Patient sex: F
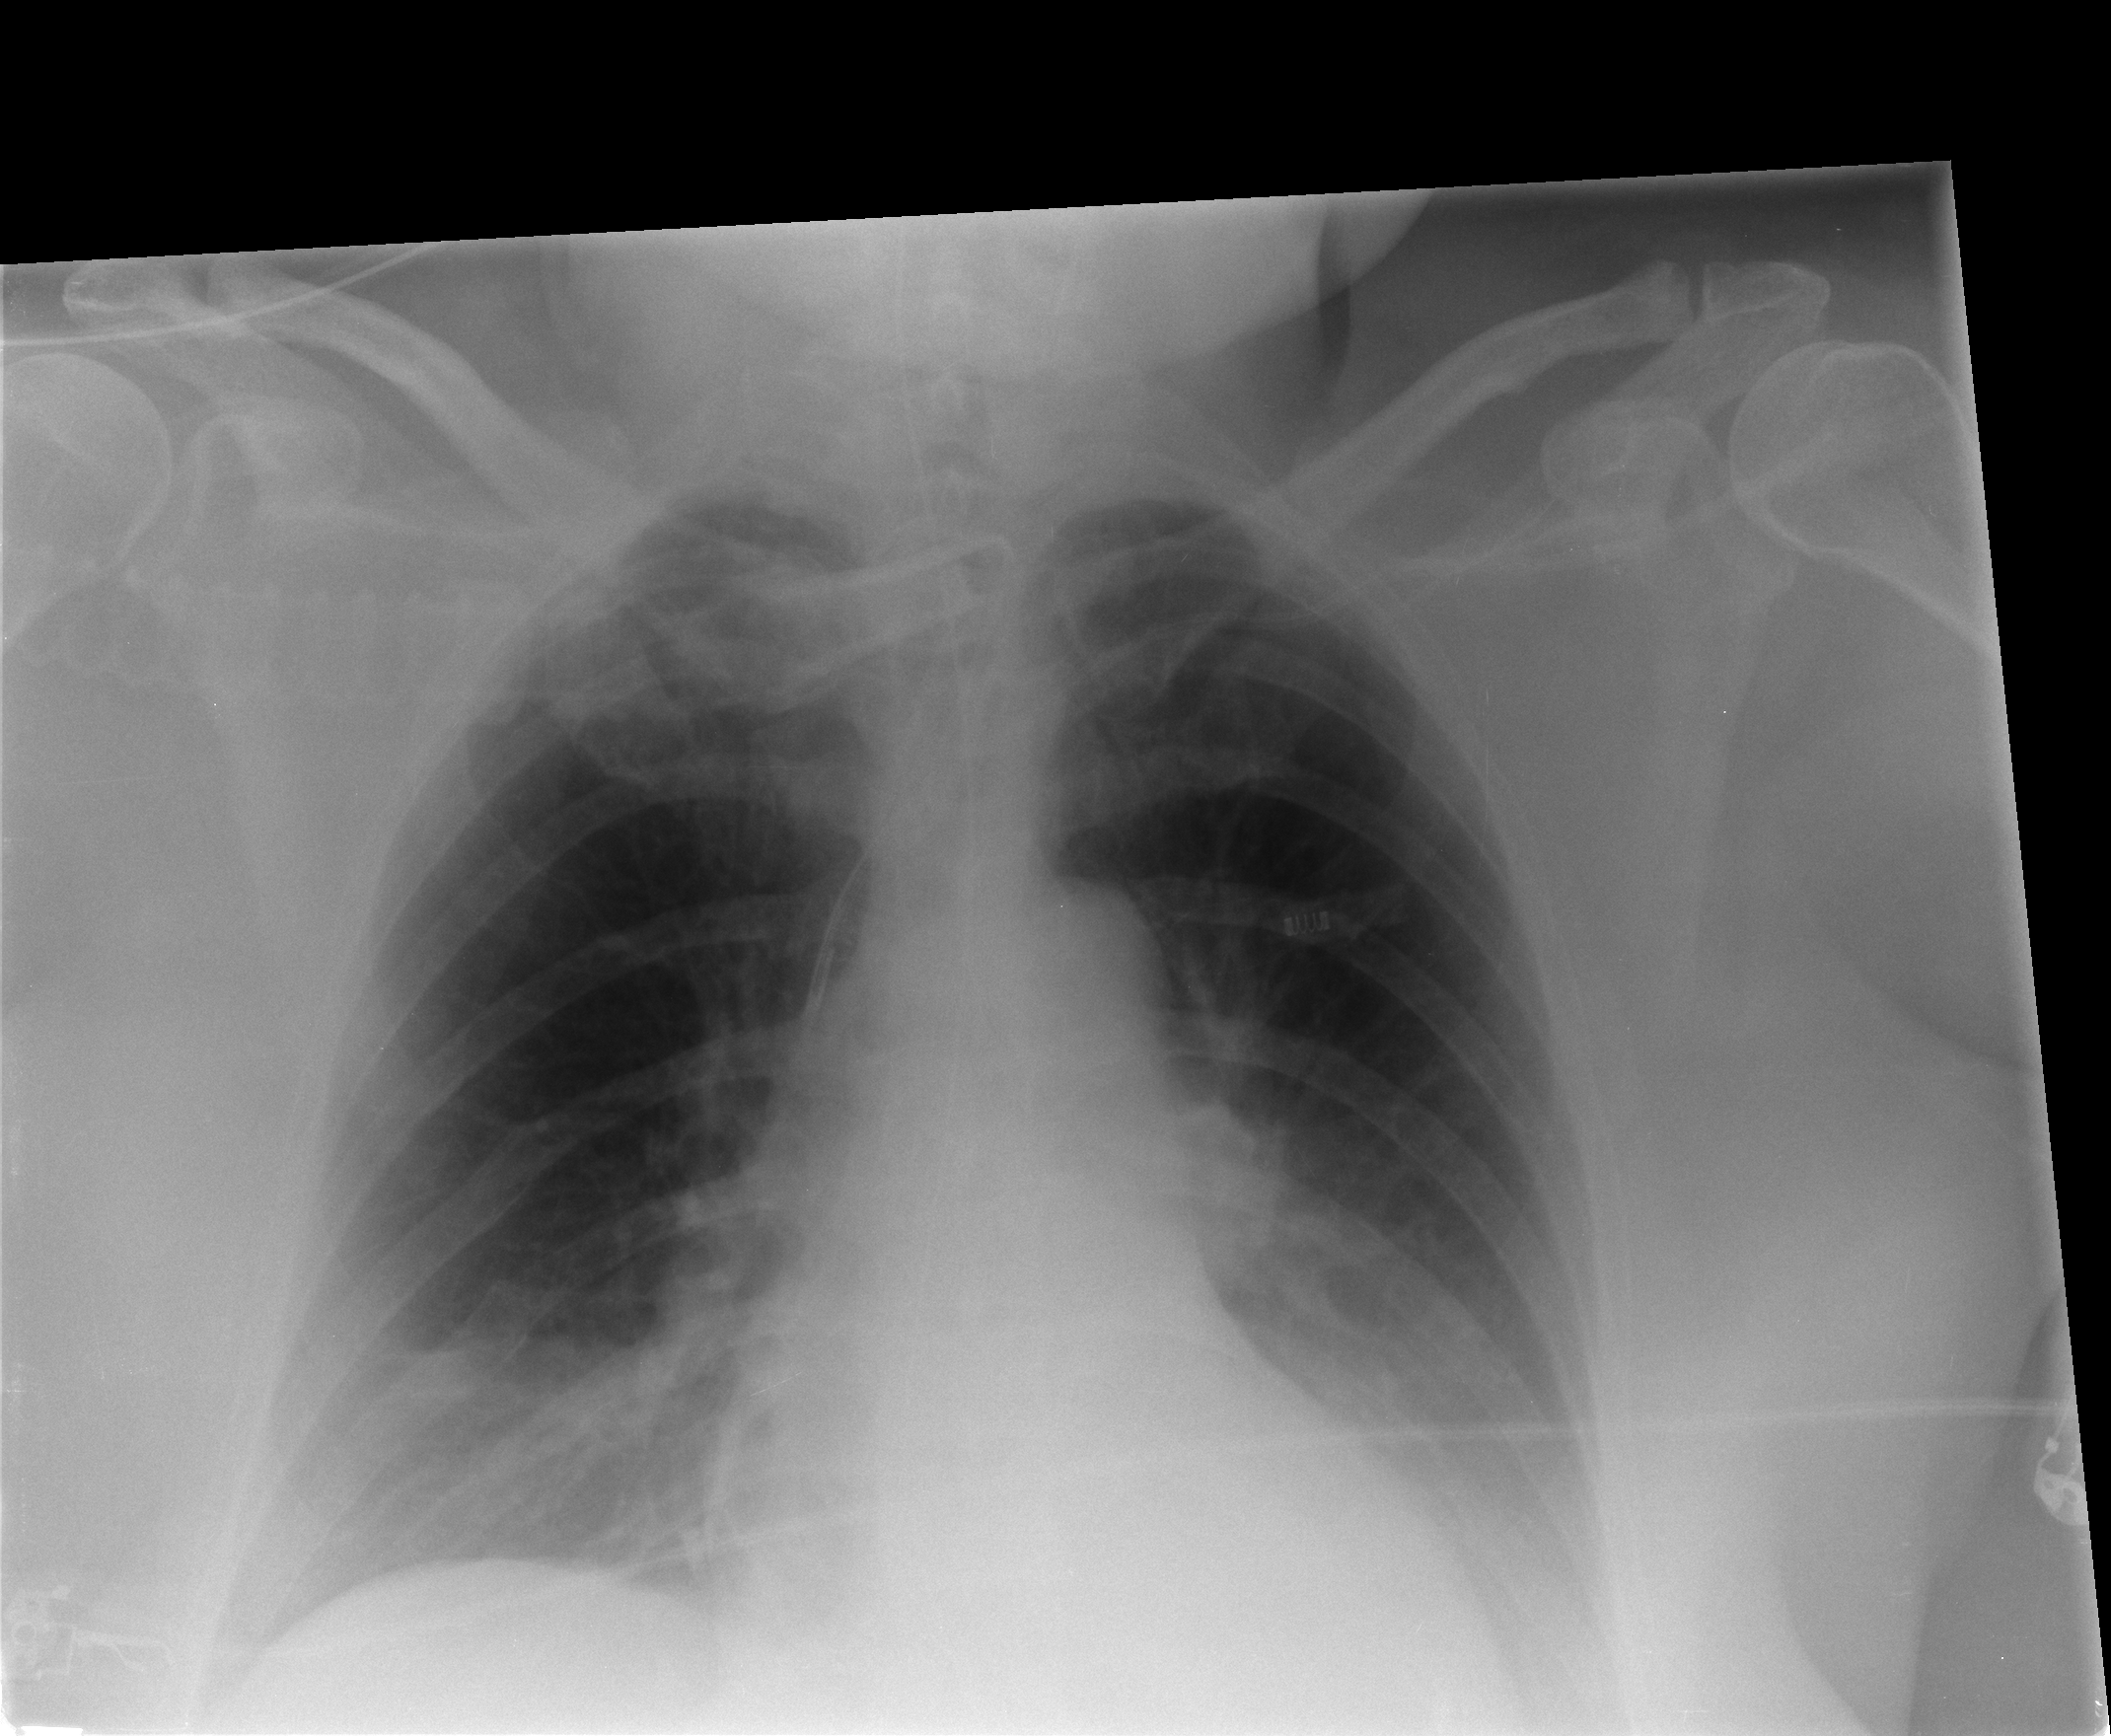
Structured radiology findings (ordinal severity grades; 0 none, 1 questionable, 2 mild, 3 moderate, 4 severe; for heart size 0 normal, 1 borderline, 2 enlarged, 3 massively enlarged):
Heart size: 2
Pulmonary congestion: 0
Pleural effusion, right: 1
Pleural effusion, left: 2
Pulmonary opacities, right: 0
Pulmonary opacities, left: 0
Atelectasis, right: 2
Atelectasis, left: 0